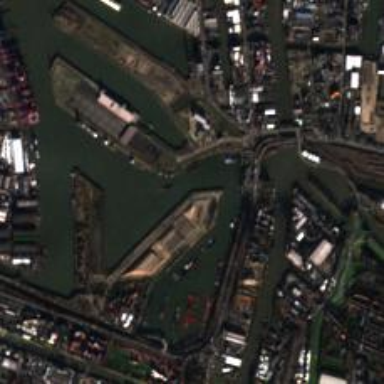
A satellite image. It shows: Man-made quay.